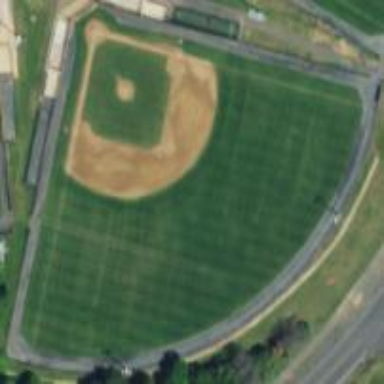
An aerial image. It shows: Baseball pitch for leisure and sports activities.